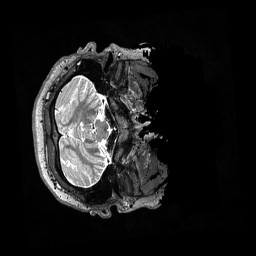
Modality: T2w
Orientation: axial
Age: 21
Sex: male
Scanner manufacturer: siemens
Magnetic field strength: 3 T
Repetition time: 3.2 s
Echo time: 0.562 s